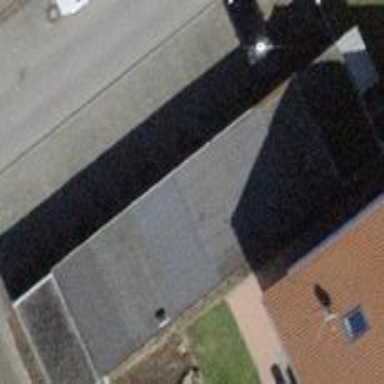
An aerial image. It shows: Group of garages.